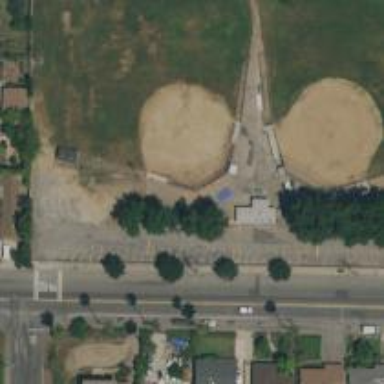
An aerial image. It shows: Baseball field.